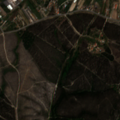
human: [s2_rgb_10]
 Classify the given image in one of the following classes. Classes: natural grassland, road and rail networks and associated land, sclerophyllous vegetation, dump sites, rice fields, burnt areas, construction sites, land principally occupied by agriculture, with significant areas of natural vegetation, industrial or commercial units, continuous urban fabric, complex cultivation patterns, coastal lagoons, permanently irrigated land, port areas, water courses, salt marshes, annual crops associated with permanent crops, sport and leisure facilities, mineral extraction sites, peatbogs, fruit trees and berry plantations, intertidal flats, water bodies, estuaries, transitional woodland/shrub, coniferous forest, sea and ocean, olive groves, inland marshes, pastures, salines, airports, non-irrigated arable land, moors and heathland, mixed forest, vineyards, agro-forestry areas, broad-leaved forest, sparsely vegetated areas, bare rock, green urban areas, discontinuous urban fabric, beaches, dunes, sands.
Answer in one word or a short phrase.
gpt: complex cultivation patterns, land principally occupied by agriculture, with significant areas of natural vegetation, broad-leaved forest, mixed forest